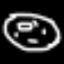
Label: donut